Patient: sex F, age 32
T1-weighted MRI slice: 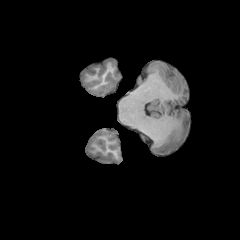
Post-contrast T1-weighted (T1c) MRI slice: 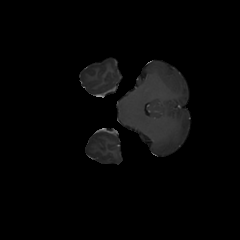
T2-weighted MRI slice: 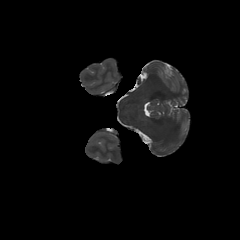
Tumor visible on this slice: no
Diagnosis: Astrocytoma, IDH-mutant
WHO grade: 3